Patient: sex M, age 31
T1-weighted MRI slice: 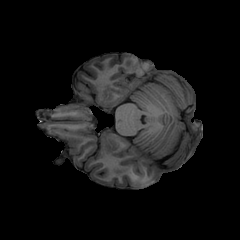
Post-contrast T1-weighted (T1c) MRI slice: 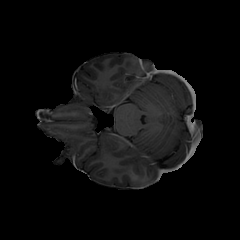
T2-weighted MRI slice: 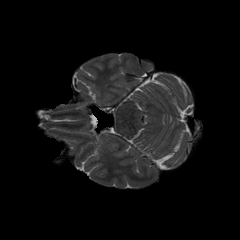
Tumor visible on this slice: yes
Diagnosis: Astrocytoma, IDH-mutant
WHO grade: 2